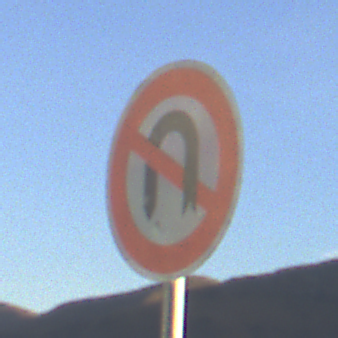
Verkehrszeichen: VerbotWenden
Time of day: SunriseSunset
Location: Outdoor (Nature)
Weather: PartlyCloudy
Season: NotSpecified
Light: Natural